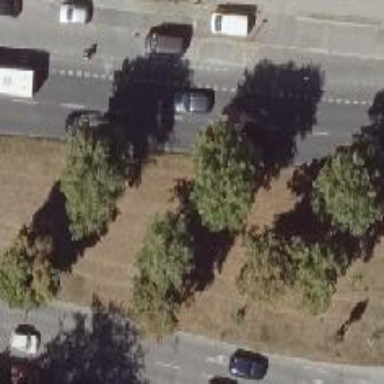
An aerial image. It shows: Beautiful avenue lined with deciduous broadleaved trees.